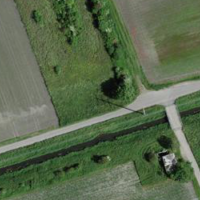
EUNIS habitat code: 52
Species observed at this site:
Dioctria rufipes
Falco peregrinus